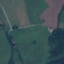
Land use / land cover: Pasture